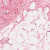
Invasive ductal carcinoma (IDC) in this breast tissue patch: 0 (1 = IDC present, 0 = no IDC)